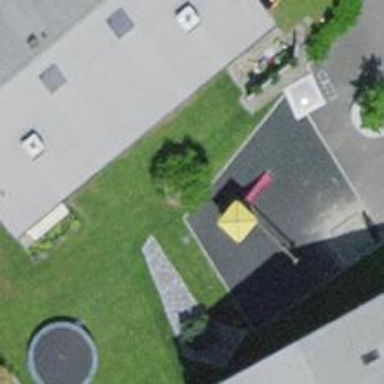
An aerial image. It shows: Playground area for leisure activities on the land.